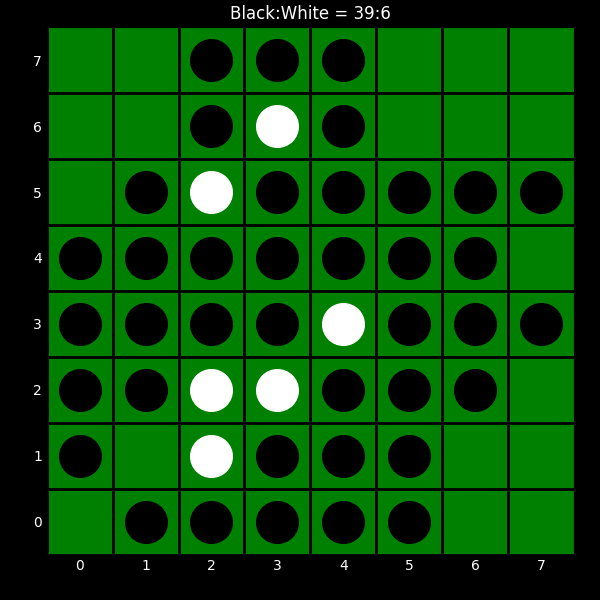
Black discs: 39
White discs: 6